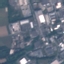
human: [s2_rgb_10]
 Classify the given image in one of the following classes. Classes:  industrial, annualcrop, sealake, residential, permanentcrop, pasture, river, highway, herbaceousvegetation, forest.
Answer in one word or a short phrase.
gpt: Industrial